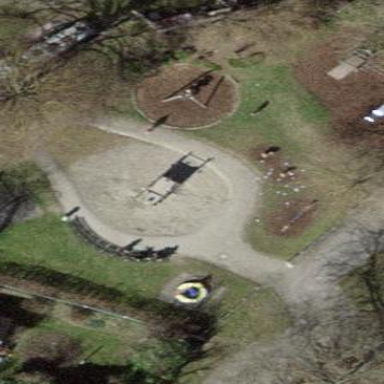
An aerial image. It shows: Playground area for leisure land.